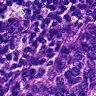
Metastatic tissue present: yes